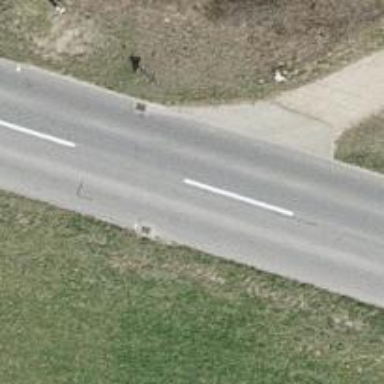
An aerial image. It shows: Secondary road.